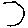
Label: hexagon